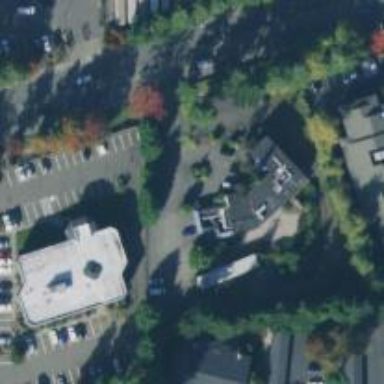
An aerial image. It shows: Commercial area.